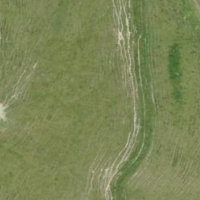
EUNIS habitat code: 26
Species observed at this site:
Rumex alpinus